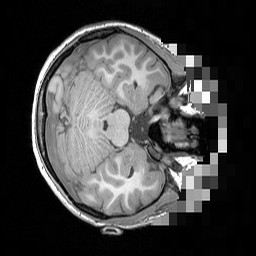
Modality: T1w
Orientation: axial
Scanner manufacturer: siemens
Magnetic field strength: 3 T
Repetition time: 1.5 s
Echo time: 0.00291 s